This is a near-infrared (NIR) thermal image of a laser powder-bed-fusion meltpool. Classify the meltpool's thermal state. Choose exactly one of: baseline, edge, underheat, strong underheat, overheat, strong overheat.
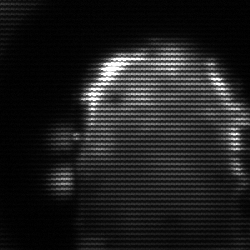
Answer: baseline